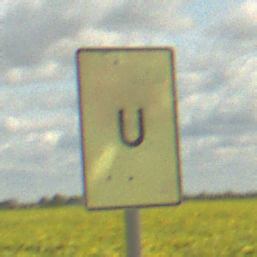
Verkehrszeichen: AnkuendigungOderFortsetzungUmleitungOhnePfeilsymbol
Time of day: Midday
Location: Outdoor (RoadRail)
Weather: PartlyCloudy
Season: NotSpecified
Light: Natural